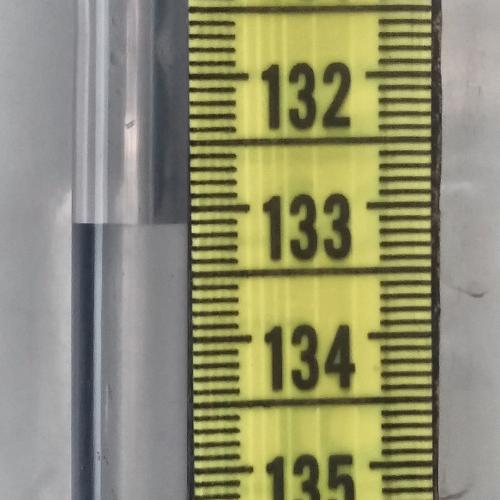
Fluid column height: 133.1 cm